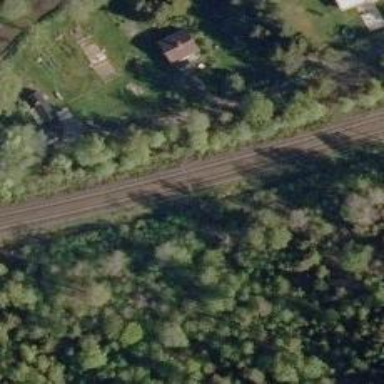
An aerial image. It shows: Railway track with continuous electrified contact line.